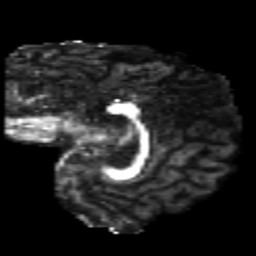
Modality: FA
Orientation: sagittal
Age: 21
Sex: female
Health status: healthy
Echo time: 0.074 s